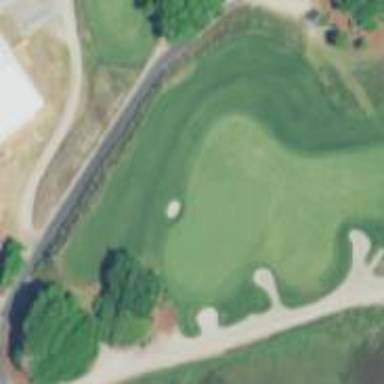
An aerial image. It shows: Rough grassy area used for golf.